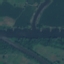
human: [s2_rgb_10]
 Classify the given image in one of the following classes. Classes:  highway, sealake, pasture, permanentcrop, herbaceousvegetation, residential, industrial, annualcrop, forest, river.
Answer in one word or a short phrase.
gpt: River